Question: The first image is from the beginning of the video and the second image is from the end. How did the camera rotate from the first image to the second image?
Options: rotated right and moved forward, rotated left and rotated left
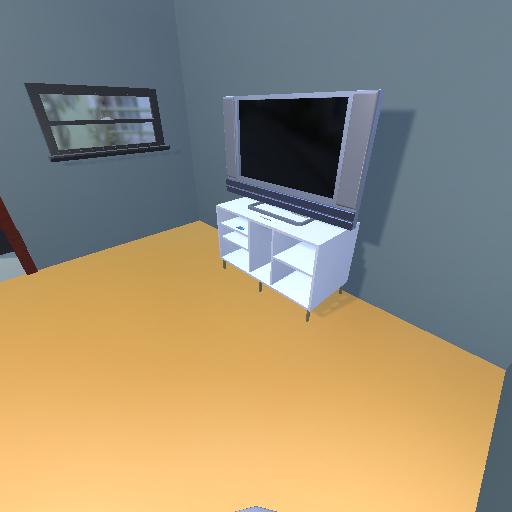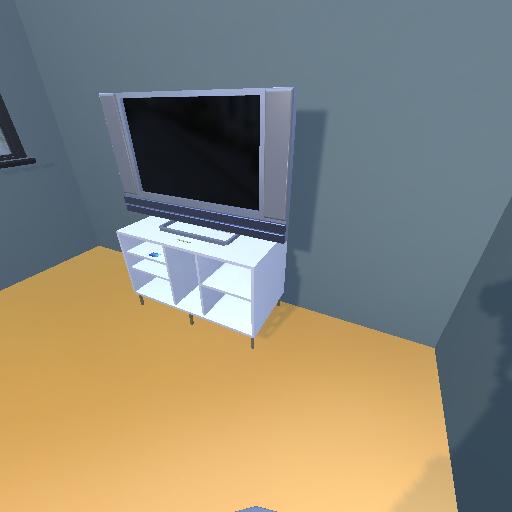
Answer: rotated right and moved forward